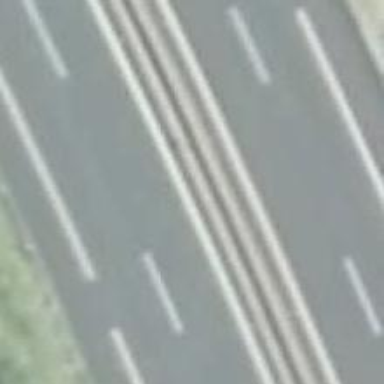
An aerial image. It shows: View of motorway.